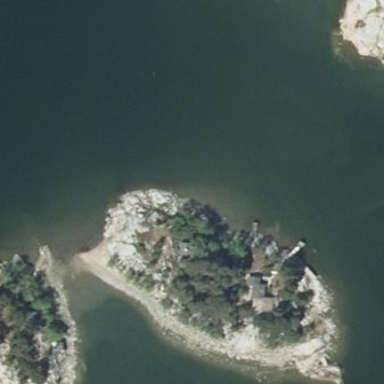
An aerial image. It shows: Islet located along the natural coastline.